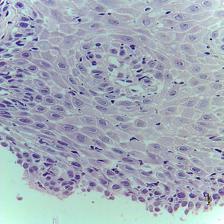
Diagnosis: Normal